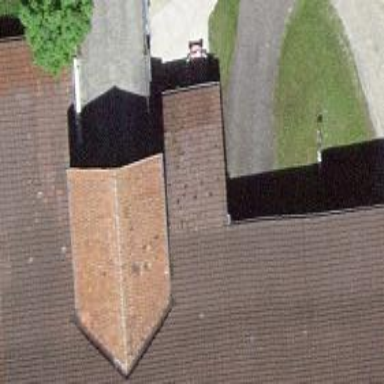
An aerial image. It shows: Farm building.